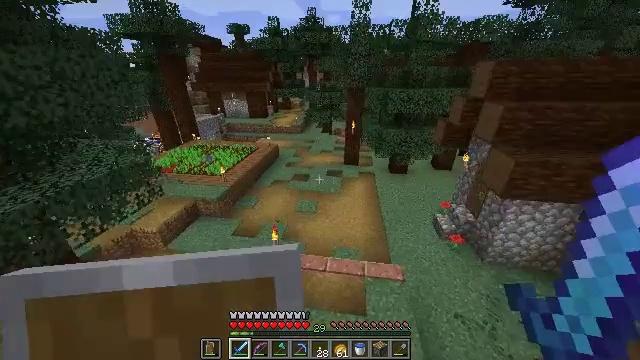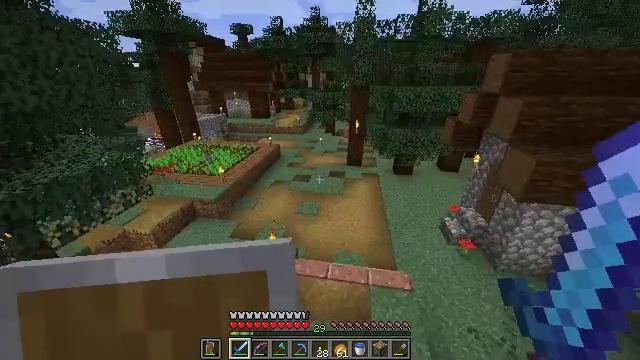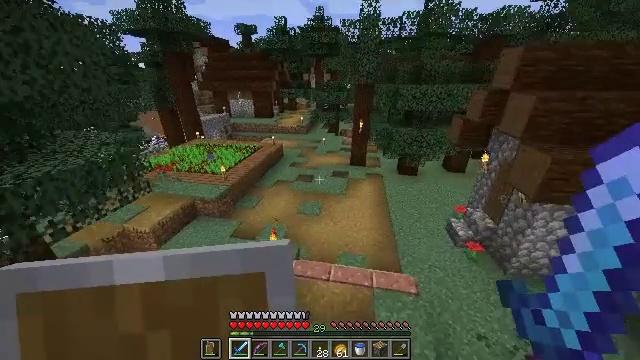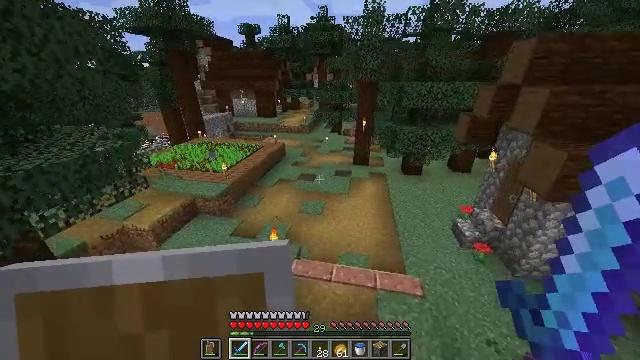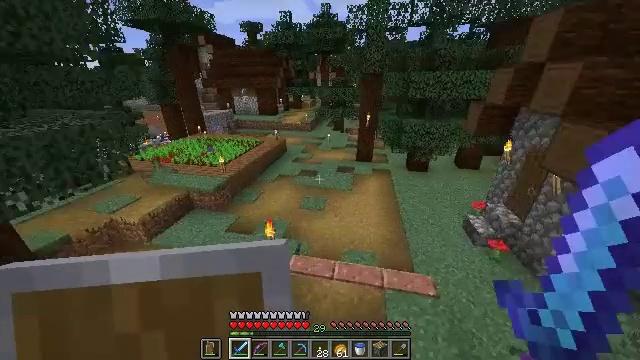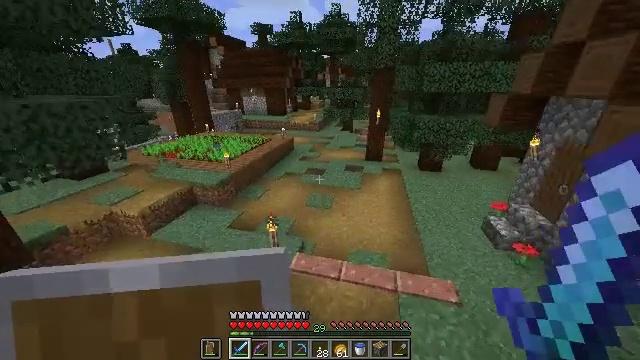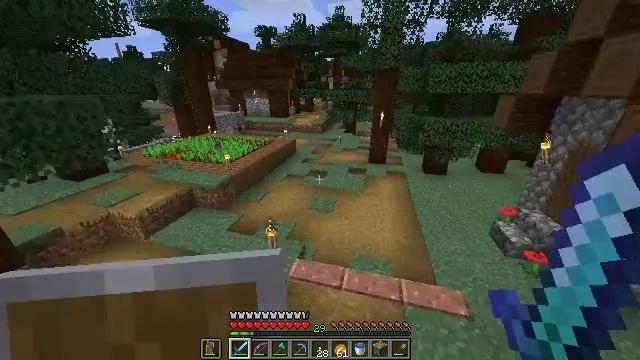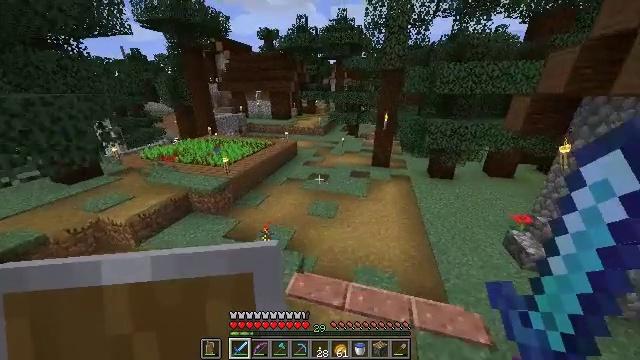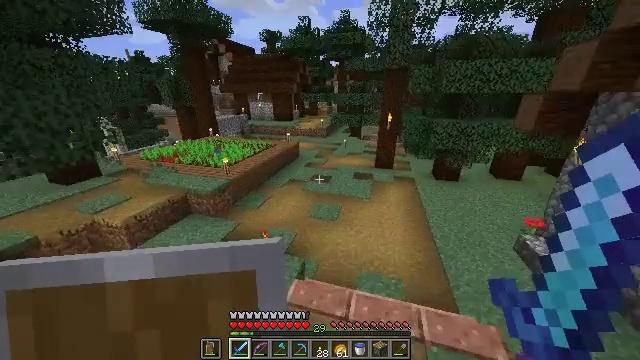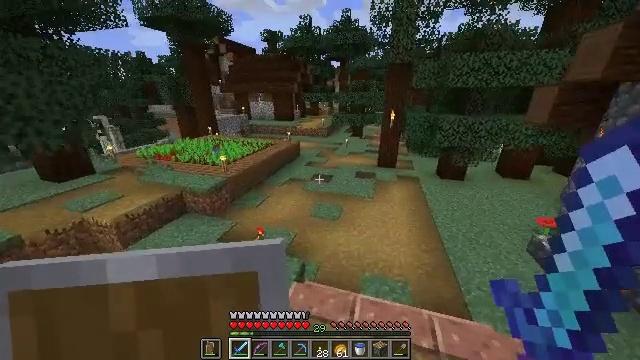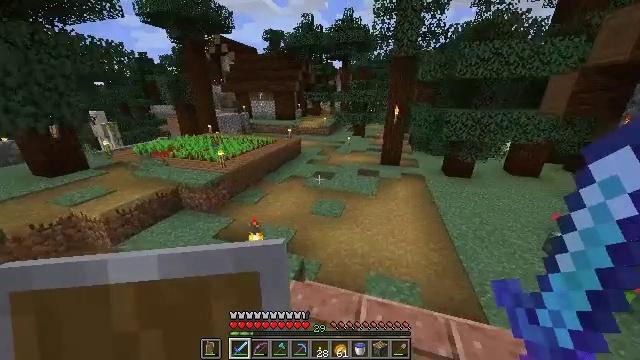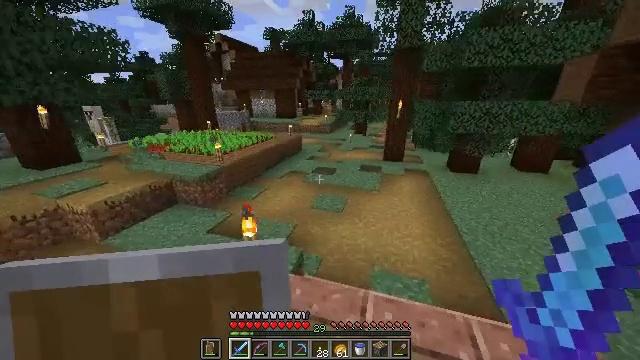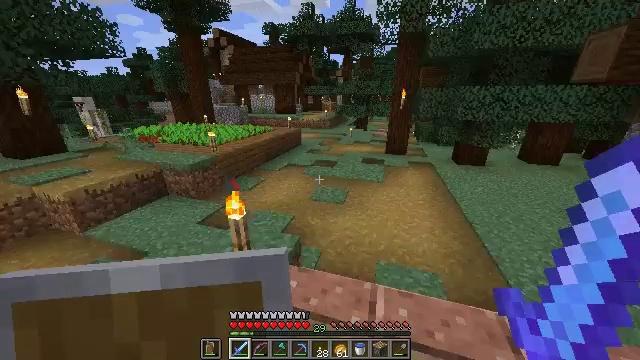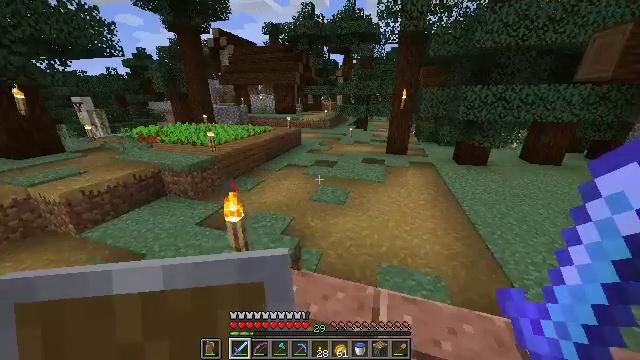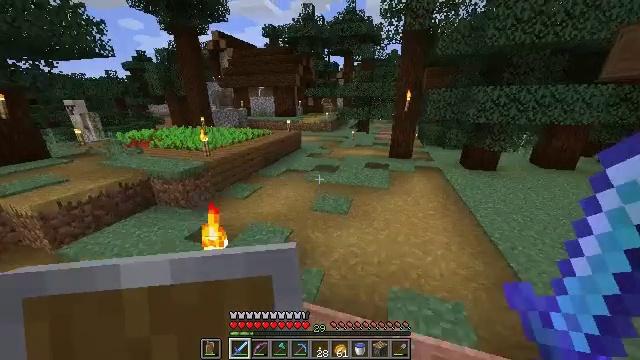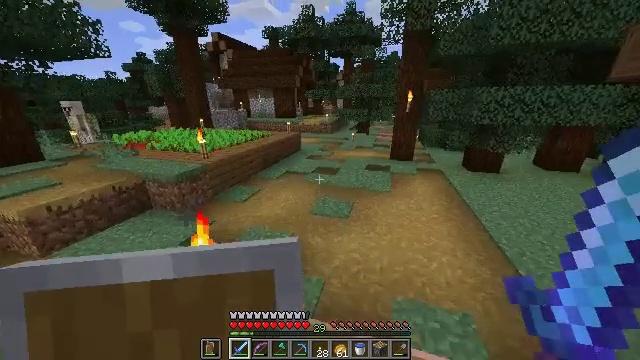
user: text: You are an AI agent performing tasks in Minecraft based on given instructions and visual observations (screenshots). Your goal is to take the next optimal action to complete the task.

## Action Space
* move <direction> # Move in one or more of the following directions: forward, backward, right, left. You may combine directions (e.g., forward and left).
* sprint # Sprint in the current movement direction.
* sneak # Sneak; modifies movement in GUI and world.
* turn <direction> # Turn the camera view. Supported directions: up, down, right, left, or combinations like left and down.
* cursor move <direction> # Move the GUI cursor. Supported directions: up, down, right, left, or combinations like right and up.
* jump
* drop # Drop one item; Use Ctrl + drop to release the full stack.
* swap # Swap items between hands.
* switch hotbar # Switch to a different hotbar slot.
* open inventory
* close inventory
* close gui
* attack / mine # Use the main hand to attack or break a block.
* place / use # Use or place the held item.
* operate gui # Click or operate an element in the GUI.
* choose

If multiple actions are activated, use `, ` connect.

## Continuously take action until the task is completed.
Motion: motion action
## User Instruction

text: Cut down the sugar cane stalks.
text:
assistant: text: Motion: move forward
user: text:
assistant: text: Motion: move forward
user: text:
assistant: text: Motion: move forward
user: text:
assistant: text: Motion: move forward
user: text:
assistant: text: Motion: move forward, turn left and up
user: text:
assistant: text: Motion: move forward
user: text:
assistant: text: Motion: move forward
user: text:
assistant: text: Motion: move forward
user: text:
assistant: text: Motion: move forward
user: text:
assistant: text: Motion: move forward
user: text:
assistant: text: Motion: move forward
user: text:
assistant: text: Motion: move forward
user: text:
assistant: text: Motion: move forward
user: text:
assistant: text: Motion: move forward
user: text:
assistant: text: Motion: move forward
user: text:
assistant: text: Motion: move forward, turn up
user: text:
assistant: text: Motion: move forward
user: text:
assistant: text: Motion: move forward
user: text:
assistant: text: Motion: move forward, jump
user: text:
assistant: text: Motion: move forward, jump
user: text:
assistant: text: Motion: move forward, jump
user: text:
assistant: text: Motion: move forward
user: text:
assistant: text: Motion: move forward
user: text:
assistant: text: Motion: move forward
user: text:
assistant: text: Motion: move forward
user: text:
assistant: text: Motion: move forward
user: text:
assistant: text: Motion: move forward
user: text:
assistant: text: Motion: move forward
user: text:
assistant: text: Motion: move forward
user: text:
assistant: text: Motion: move forward